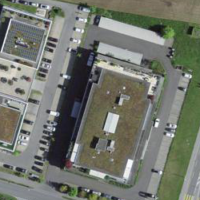
EUNIS habitat code: 54
Species observed at this site:
Zoropsis spinimana